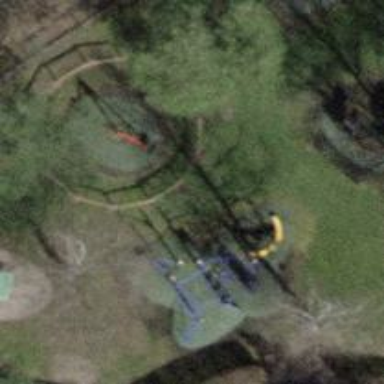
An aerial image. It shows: Playground is depicted in the image.